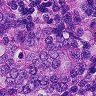
Metastatic tissue present: yes